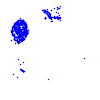
Particle: proton